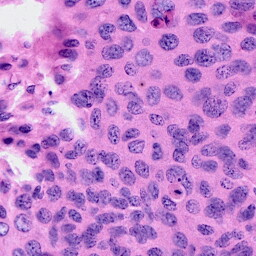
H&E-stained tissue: Cervix